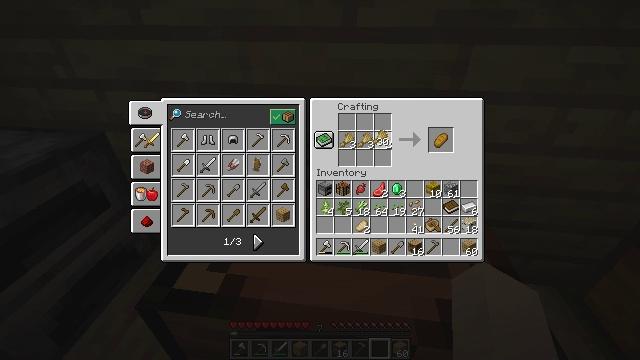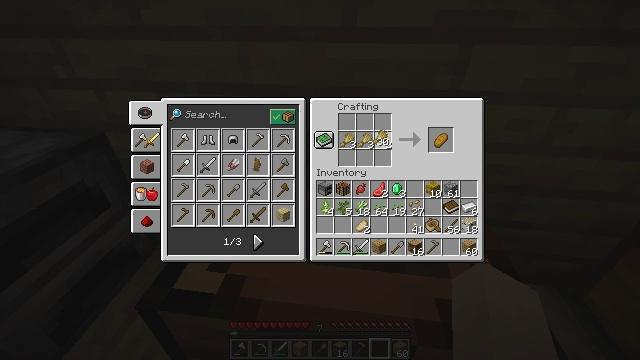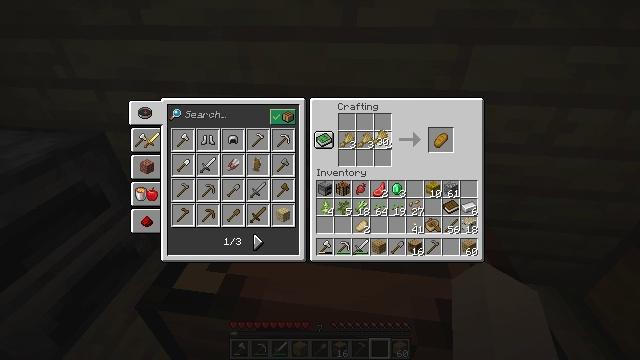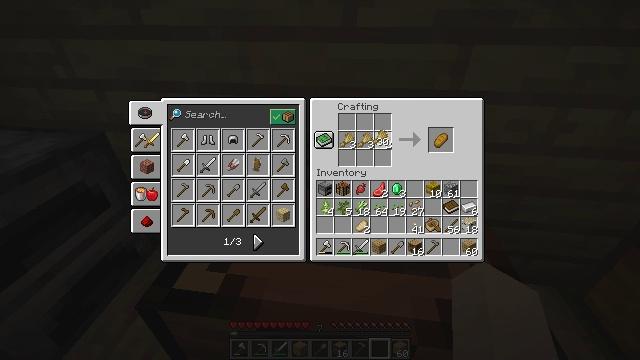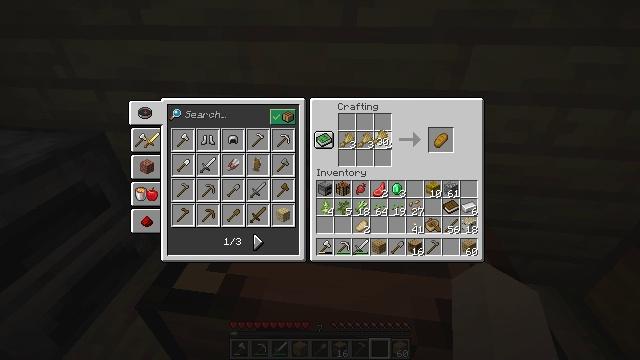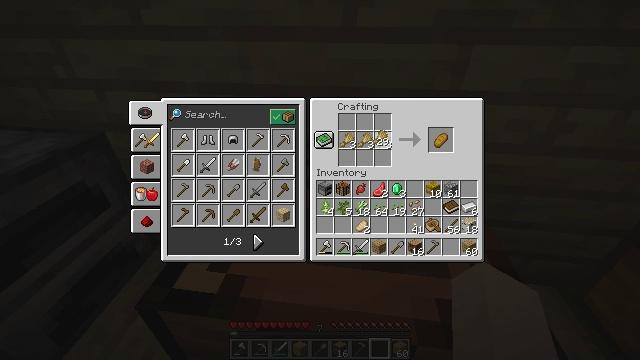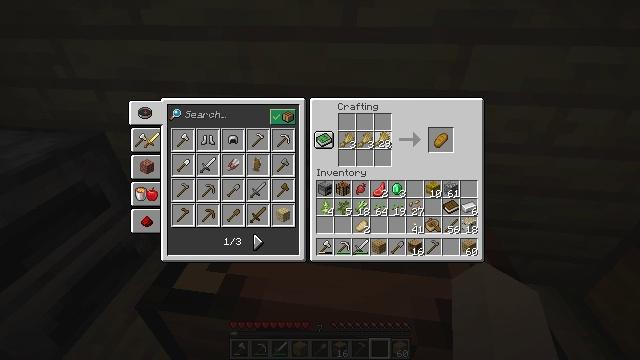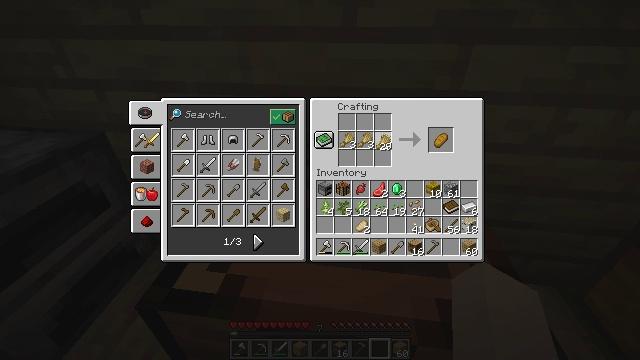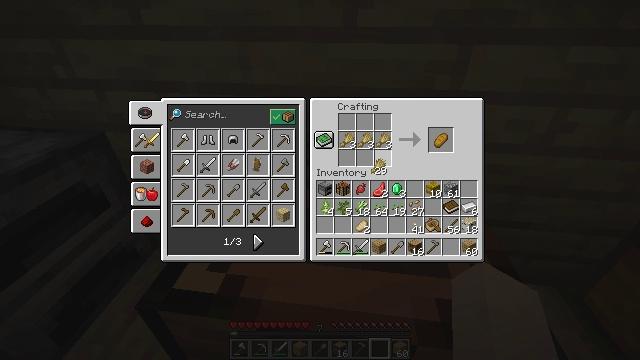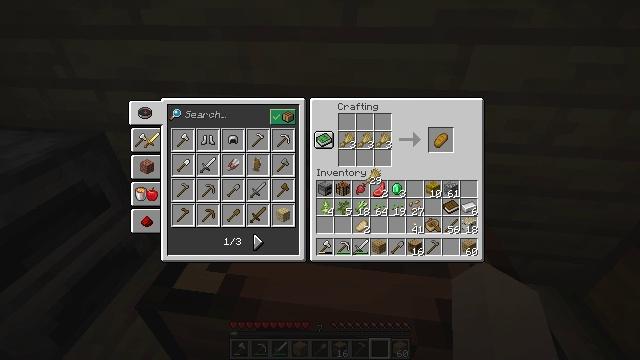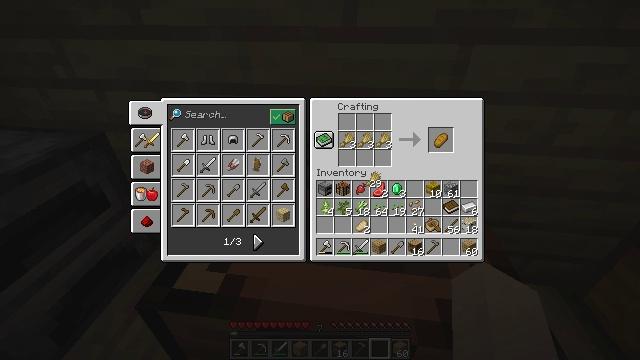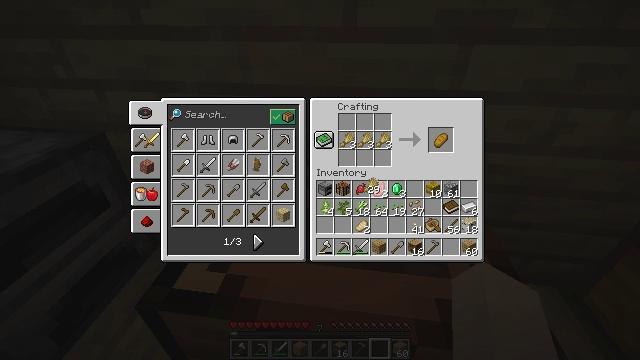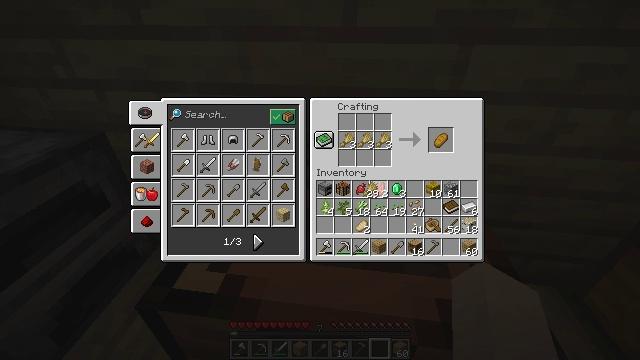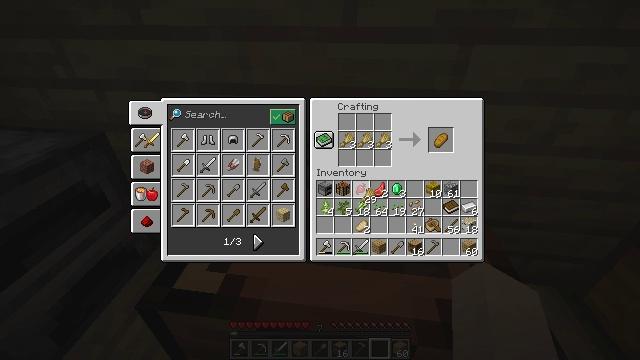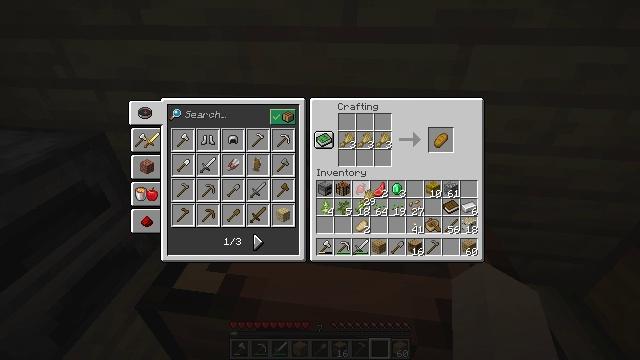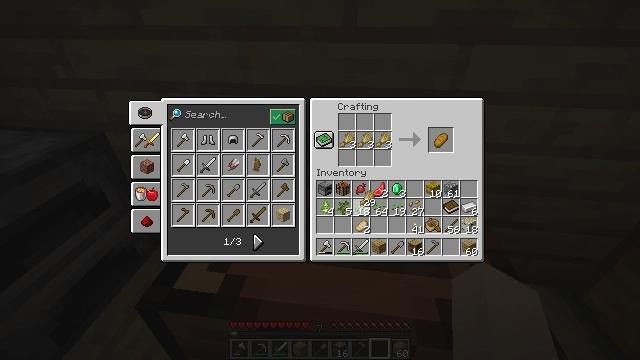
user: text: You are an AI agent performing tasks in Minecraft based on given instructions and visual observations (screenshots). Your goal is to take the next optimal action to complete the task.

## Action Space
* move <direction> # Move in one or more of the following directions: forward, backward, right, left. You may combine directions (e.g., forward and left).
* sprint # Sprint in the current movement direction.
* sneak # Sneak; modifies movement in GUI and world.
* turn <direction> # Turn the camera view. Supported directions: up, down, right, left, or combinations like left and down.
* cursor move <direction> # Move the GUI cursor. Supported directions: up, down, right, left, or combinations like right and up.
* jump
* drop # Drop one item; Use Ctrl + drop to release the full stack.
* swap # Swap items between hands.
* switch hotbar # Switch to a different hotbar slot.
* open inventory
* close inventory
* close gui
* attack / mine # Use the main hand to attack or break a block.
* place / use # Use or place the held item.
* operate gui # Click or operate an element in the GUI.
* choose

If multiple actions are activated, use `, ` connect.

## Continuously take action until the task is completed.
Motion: motion action
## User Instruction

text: Bake some bread with wheat.
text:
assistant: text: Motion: no_op
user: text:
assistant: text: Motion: choose
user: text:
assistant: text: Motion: choose
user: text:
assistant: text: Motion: choose
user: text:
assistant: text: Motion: no_op
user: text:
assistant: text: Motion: no_op
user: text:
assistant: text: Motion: no_op
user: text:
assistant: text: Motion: cursor move down
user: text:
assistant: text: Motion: cursor move down
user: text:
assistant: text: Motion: no_op
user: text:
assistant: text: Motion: no_op
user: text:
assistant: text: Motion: no_op
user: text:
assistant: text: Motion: no_op
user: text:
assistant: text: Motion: no_op
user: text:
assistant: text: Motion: no_op
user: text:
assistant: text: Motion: no_op
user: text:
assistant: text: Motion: no_op
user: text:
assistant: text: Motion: no_op
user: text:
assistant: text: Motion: no_op
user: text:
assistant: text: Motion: no_op
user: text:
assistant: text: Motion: no_op
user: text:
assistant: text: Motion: no_op
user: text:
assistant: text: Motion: no_op
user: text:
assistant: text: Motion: no_op
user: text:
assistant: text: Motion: no_op
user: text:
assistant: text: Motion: no_op
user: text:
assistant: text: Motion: no_op
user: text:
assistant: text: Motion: no_op
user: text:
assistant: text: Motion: no_op
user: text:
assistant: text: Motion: no_op